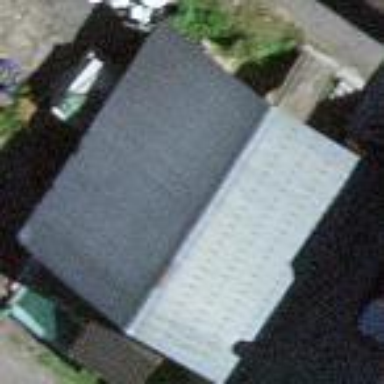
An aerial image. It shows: Farm building.